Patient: sex M, age 28
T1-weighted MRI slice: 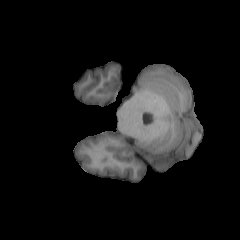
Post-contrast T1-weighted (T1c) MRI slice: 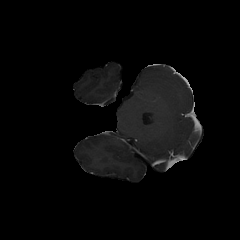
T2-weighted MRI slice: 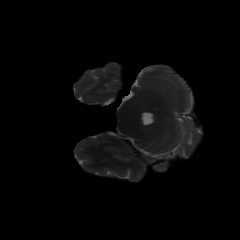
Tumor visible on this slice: no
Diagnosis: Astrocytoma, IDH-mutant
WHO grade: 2